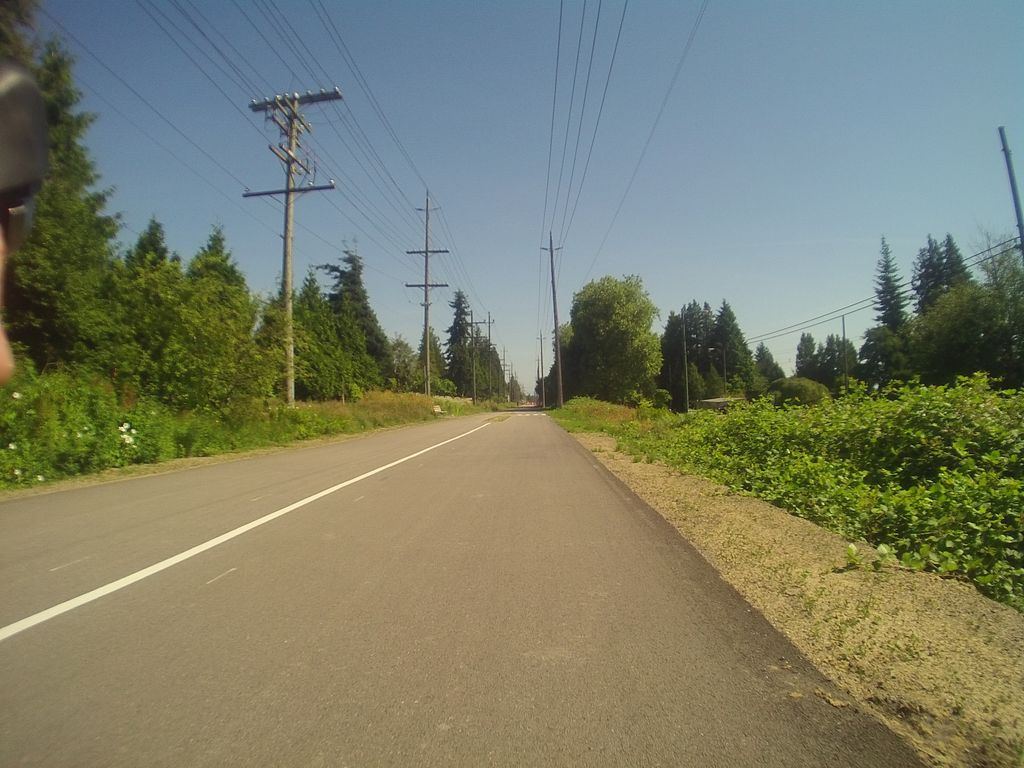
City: vancouver